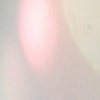
Label: sunburn